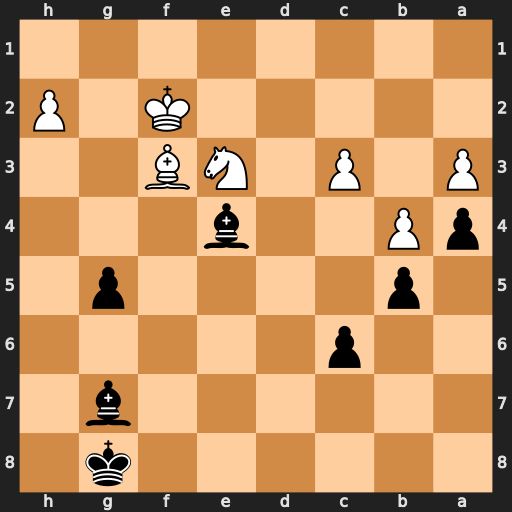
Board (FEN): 6k1/6b1/2p5/1p4p1/pP2b3/P1P1NB2/5K1P/8
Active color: b
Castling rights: -
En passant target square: -
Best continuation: Bxf3 Kxf3 Bxc3